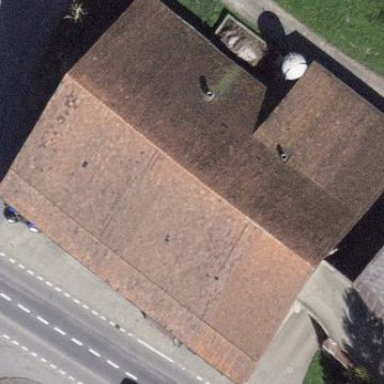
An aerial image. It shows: Rural barn.